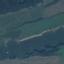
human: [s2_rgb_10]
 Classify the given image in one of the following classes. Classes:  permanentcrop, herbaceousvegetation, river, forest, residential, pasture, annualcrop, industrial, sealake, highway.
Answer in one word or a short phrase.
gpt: River